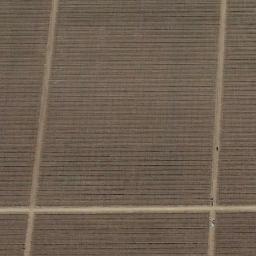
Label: rectangular_farmland